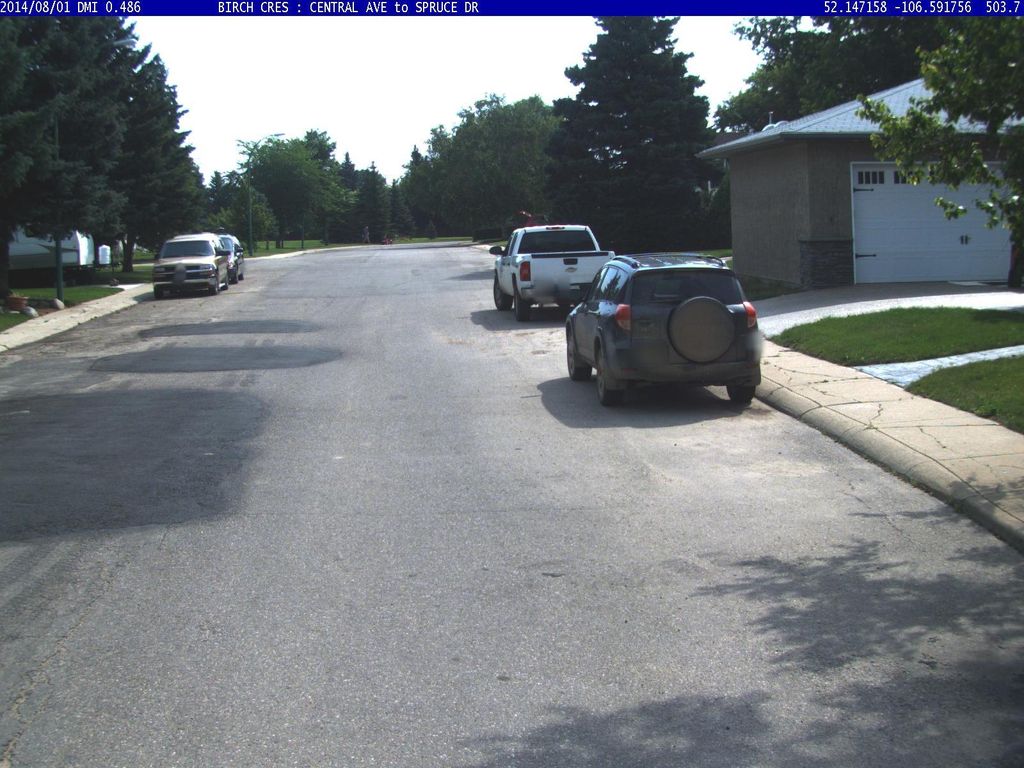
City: saskatoon